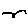
Label: bird